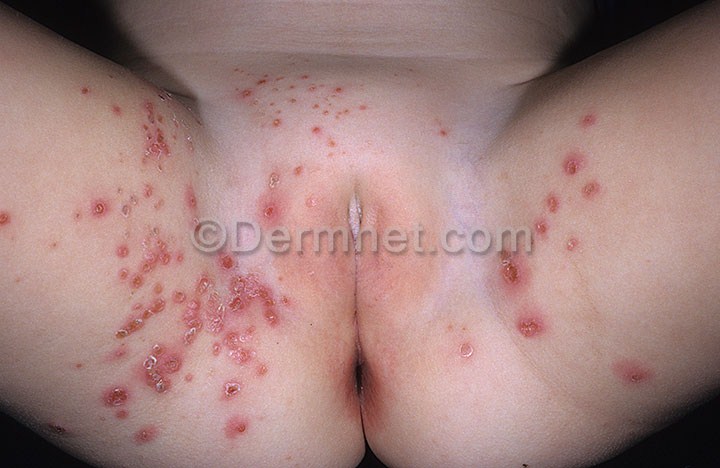
Disease: Warts Molluscum and other Viral Infections